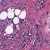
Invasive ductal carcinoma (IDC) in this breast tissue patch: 1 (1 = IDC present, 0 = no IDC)